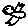
Label: bird